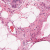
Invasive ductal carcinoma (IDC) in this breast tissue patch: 0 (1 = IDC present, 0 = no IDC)